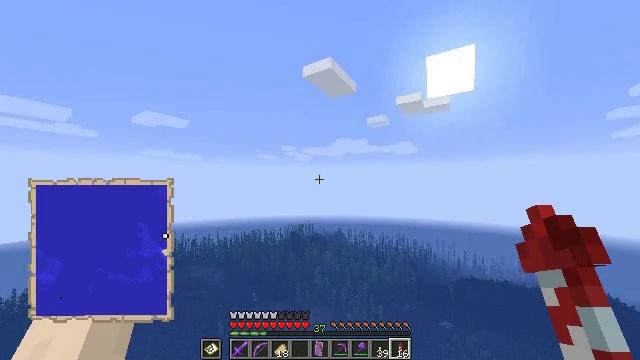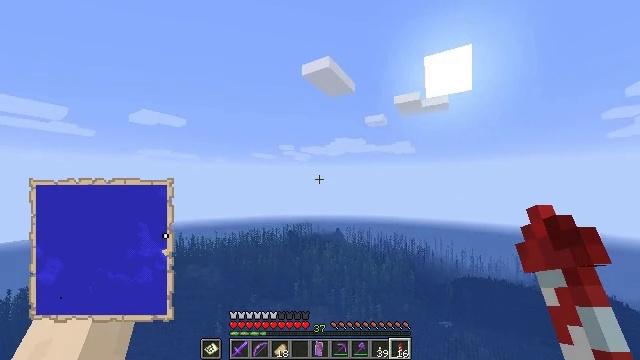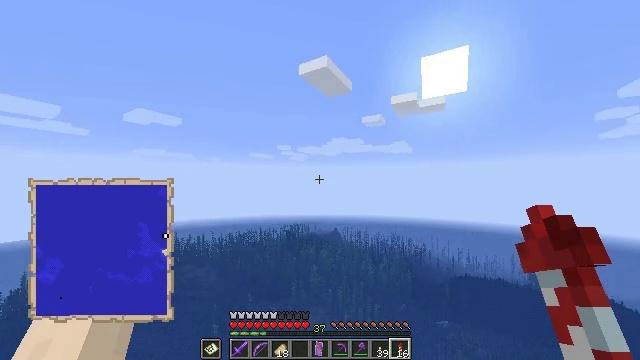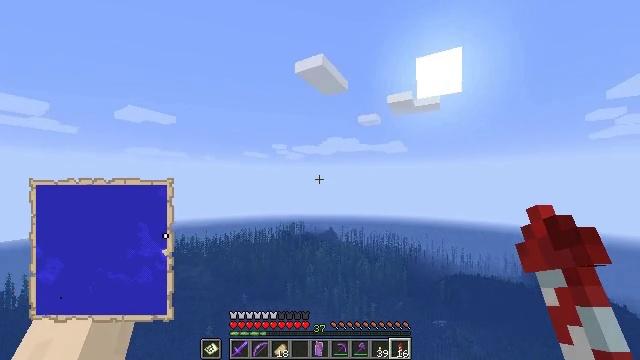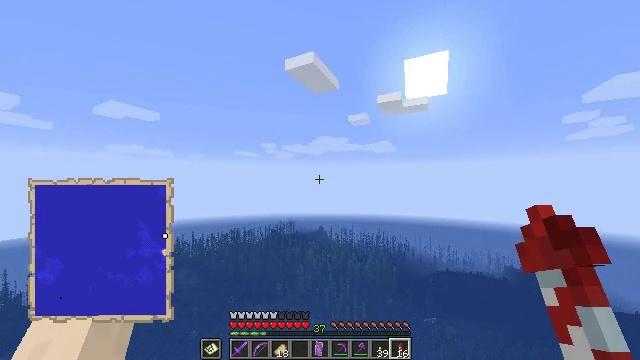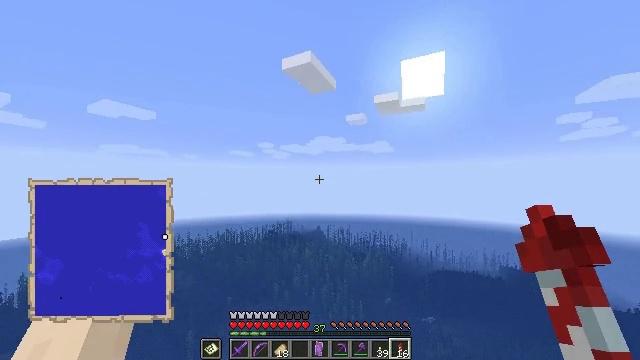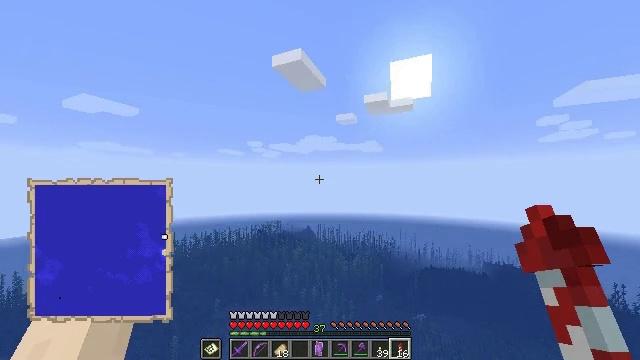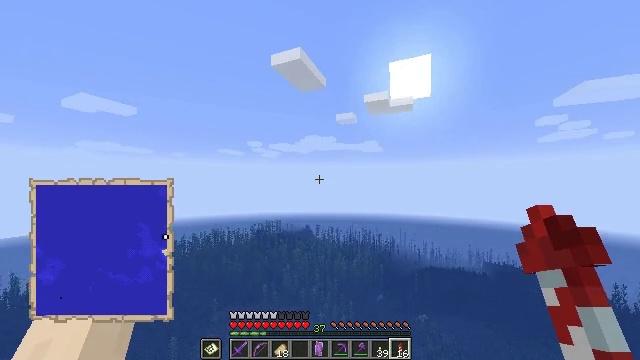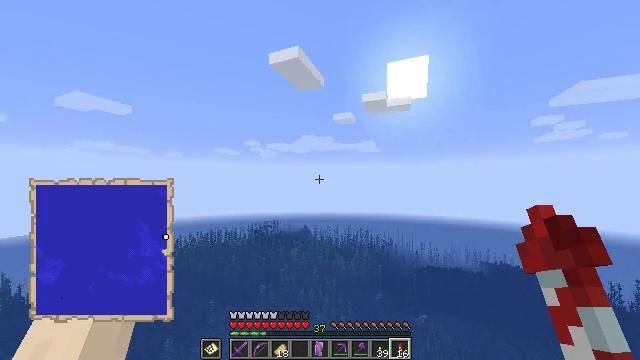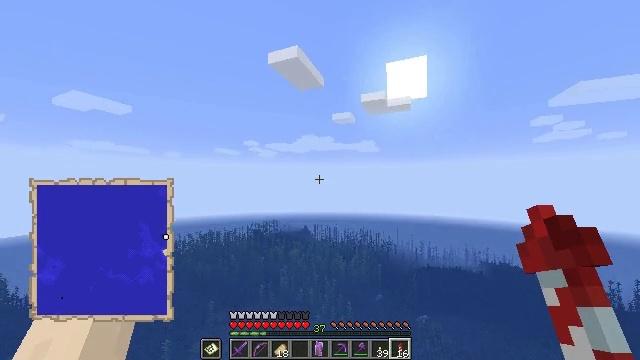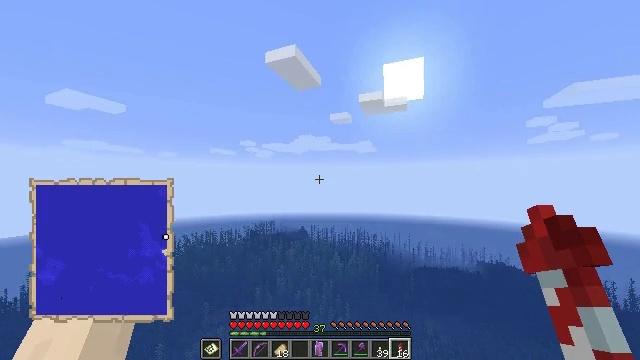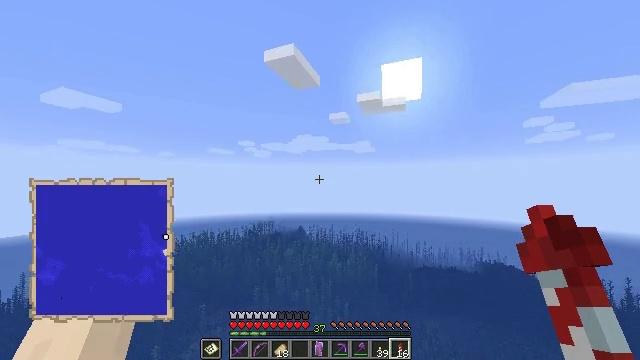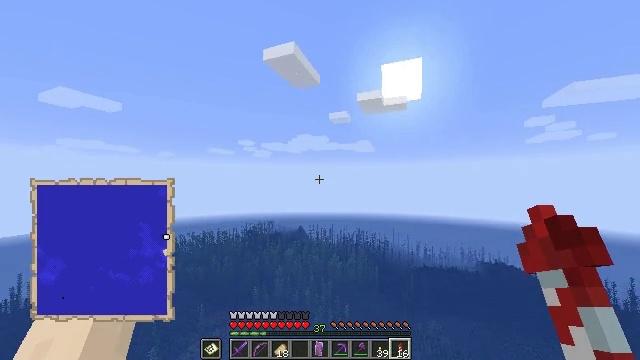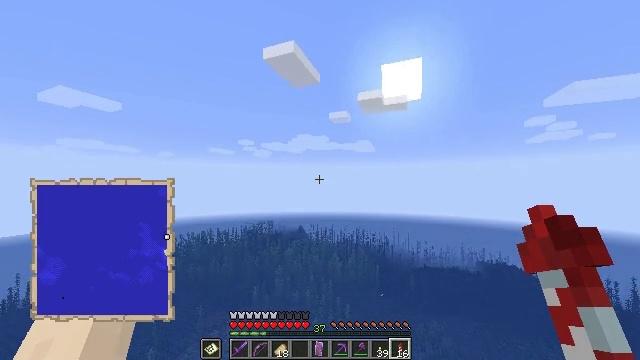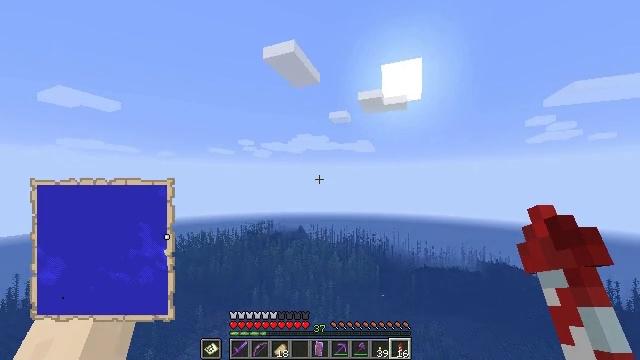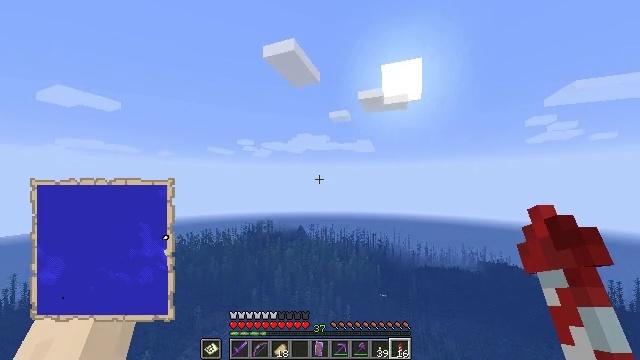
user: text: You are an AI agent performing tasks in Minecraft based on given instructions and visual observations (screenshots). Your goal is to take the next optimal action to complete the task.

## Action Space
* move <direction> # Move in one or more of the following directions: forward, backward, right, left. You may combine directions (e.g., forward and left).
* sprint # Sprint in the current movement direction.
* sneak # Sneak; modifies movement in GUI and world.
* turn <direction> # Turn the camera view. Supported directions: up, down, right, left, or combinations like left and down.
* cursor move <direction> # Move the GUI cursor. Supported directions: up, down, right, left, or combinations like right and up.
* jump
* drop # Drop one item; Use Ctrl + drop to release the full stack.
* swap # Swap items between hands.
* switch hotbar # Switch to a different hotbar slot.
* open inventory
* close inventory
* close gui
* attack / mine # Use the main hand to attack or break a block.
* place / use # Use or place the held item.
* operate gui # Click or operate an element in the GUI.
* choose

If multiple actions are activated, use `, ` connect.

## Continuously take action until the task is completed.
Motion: motion action
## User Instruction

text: Open your inventory to craft a filled map.
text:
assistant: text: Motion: move forward, sprint
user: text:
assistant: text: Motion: move forward, sprint
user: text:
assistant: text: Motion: move forward, sprint, turn right
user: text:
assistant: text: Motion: move forward, sprint, turn right
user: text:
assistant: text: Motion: move forward, sprint
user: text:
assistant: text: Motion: move forward, sprint, turn right
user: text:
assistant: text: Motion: move forward, sprint
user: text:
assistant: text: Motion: move forward, sprint
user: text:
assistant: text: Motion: move forward, sprint
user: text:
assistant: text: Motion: move forward, sprint
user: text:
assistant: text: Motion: move forward, sprint
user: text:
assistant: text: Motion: move forward, sprint
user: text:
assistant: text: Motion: move forward, sprint
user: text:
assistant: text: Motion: move forward, sprint
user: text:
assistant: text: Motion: move forward, sprint
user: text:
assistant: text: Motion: move forward, sprint
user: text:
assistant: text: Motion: move forward, sprint
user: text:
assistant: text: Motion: move forward, sprint, turn left and up
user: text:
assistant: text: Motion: move forward, sprint, turn left
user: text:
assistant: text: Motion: move forward, sprint, turn left
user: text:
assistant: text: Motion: move forward, sprint
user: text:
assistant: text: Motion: move forward, sprint
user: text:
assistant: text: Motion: move forward, sprint
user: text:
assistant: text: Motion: move forward, sprint
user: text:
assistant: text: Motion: move forward, sprint, turn left
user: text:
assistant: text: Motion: move forward, sprint
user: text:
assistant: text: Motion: move forward, sprint
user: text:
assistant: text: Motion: move forward, sprint
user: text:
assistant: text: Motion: move forward, sprint
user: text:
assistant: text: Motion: move forward, sprint